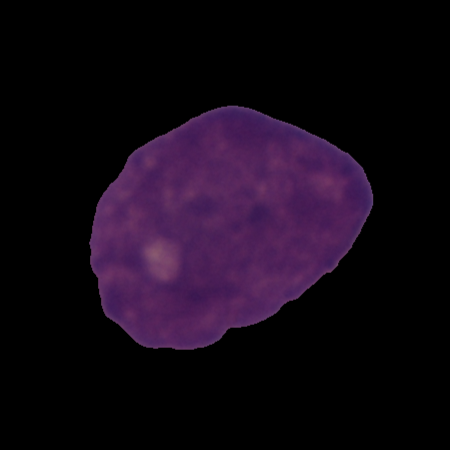
Label: cancer